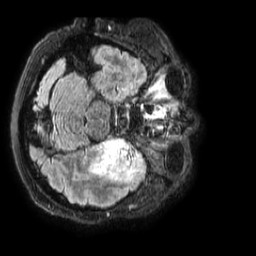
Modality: FLAIR
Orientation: axial
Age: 55
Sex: female
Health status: ill
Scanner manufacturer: philips
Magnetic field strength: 3 T
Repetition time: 4.8 s
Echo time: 0.34 s